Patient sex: F
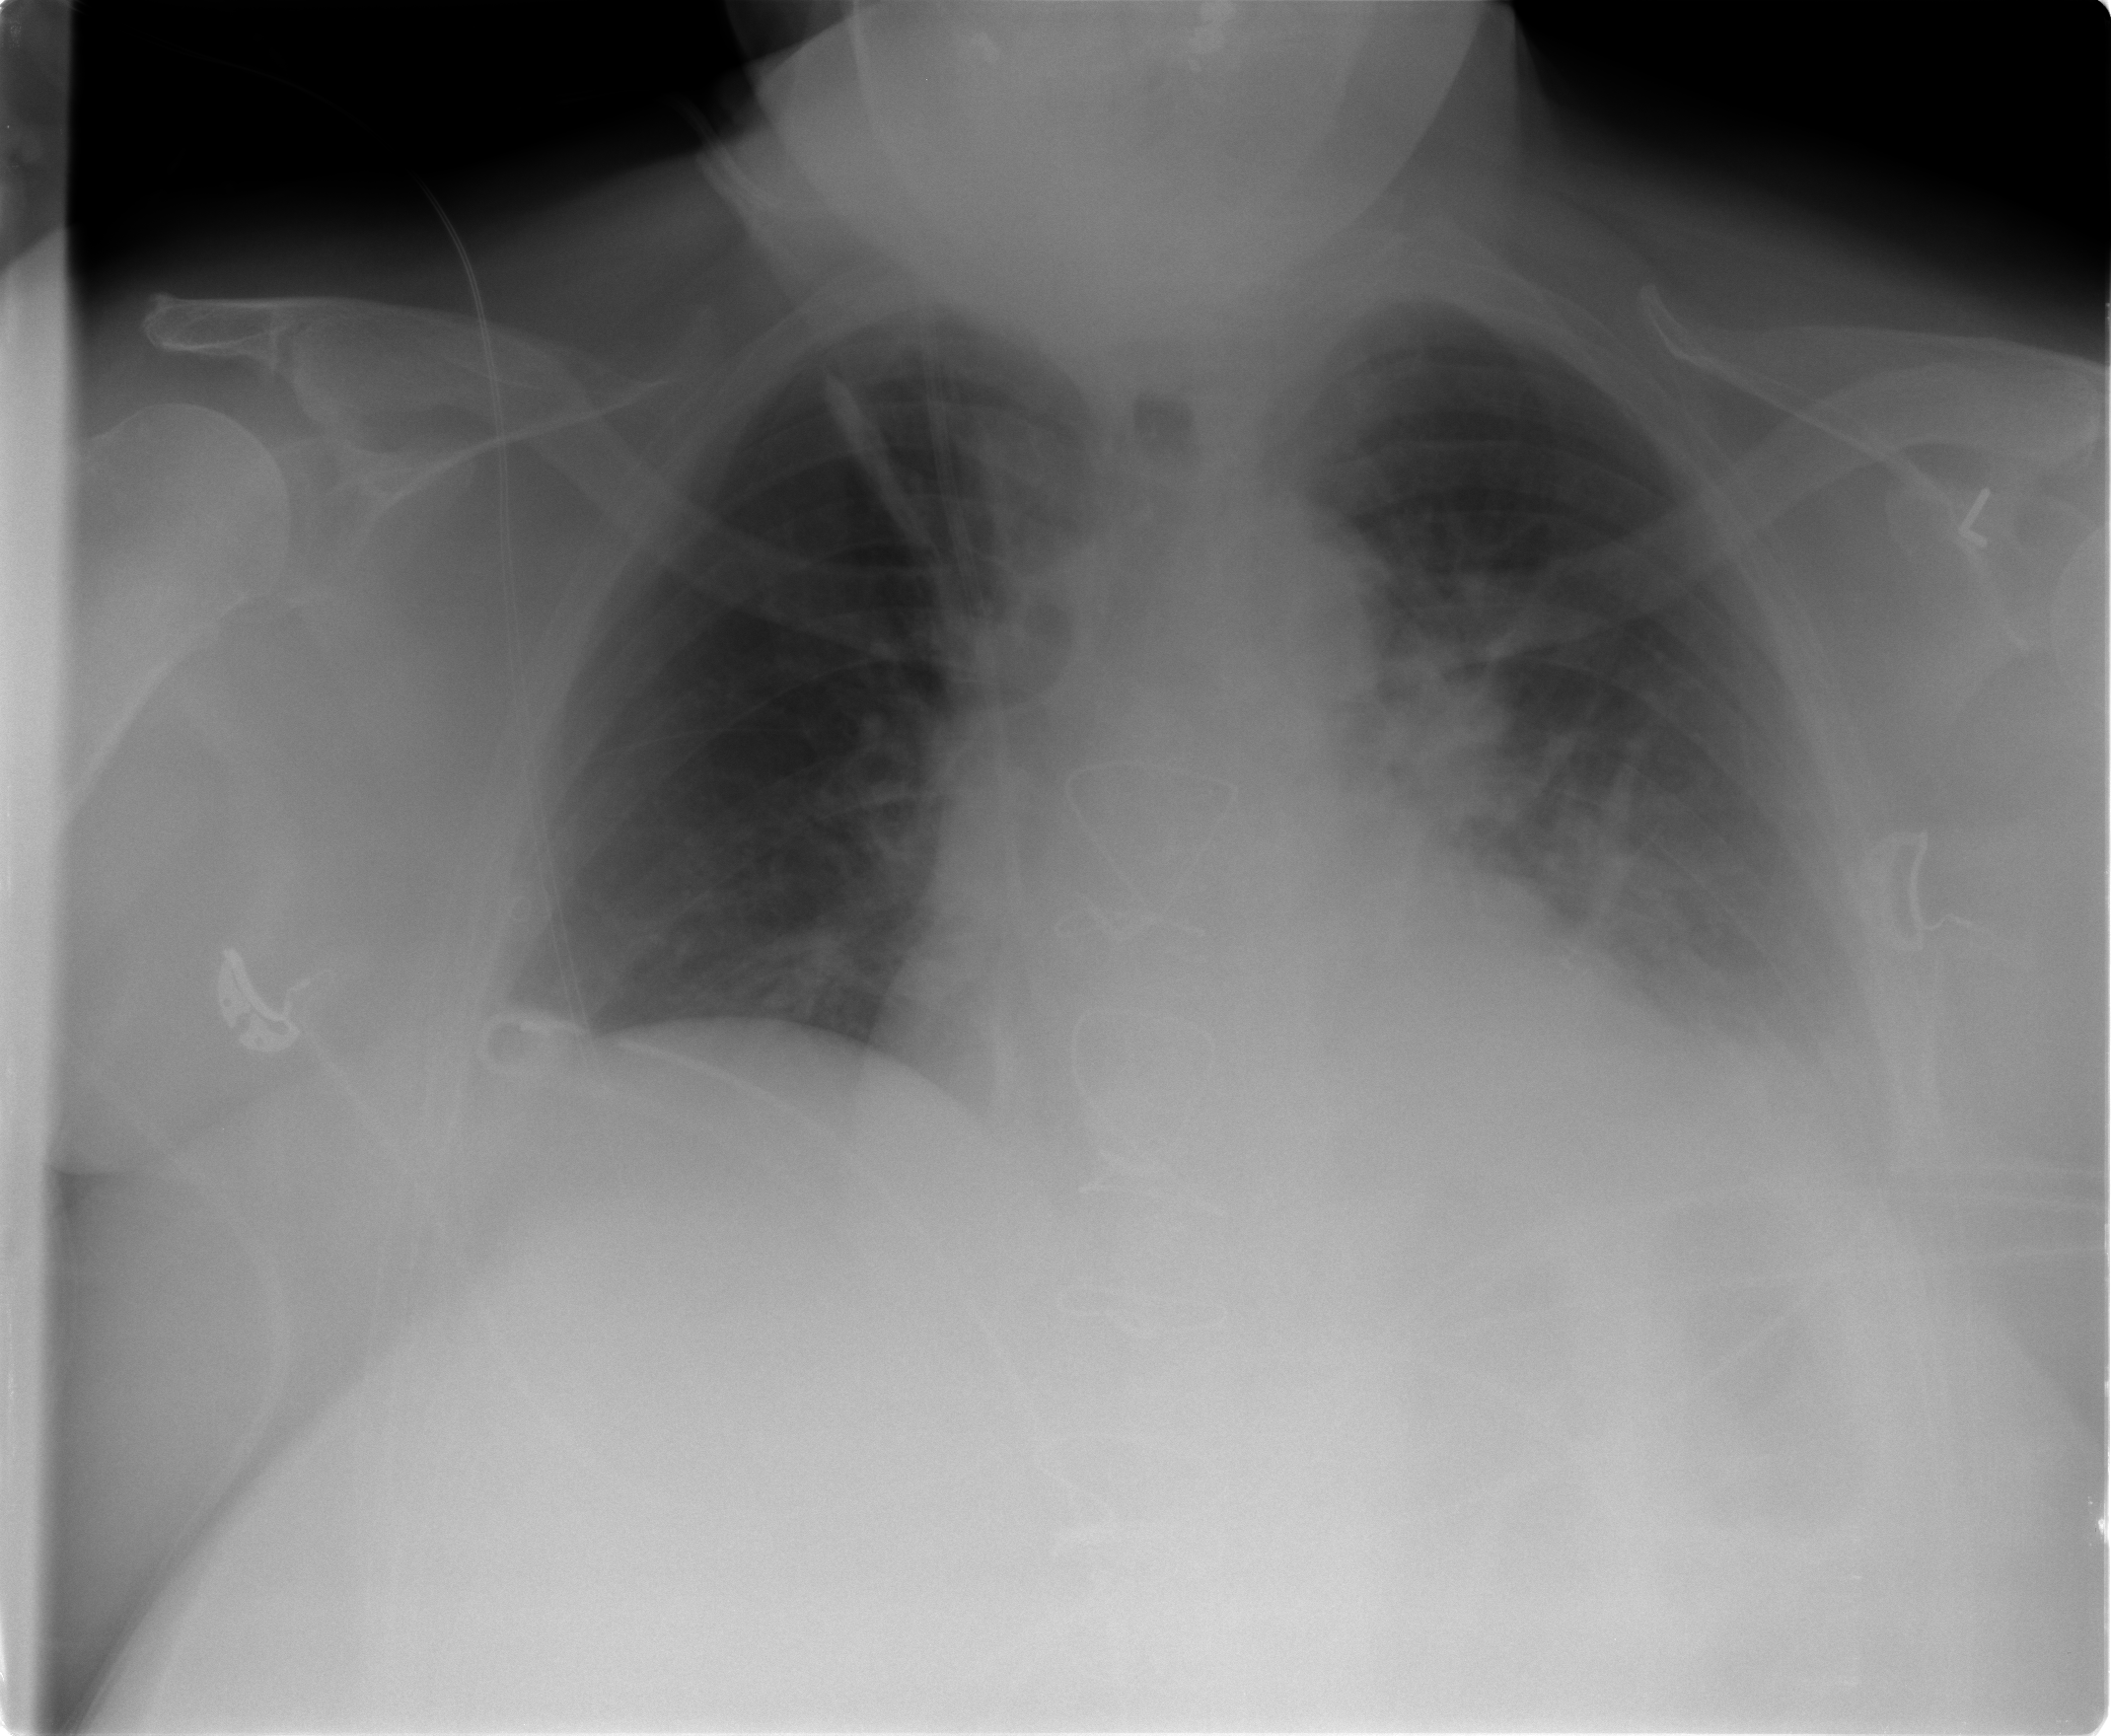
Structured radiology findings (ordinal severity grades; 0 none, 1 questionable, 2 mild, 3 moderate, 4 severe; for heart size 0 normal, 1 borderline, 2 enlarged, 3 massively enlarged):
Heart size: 1
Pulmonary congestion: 2
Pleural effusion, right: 1
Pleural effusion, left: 2
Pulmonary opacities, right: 0
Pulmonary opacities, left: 1
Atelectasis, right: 0
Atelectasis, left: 2